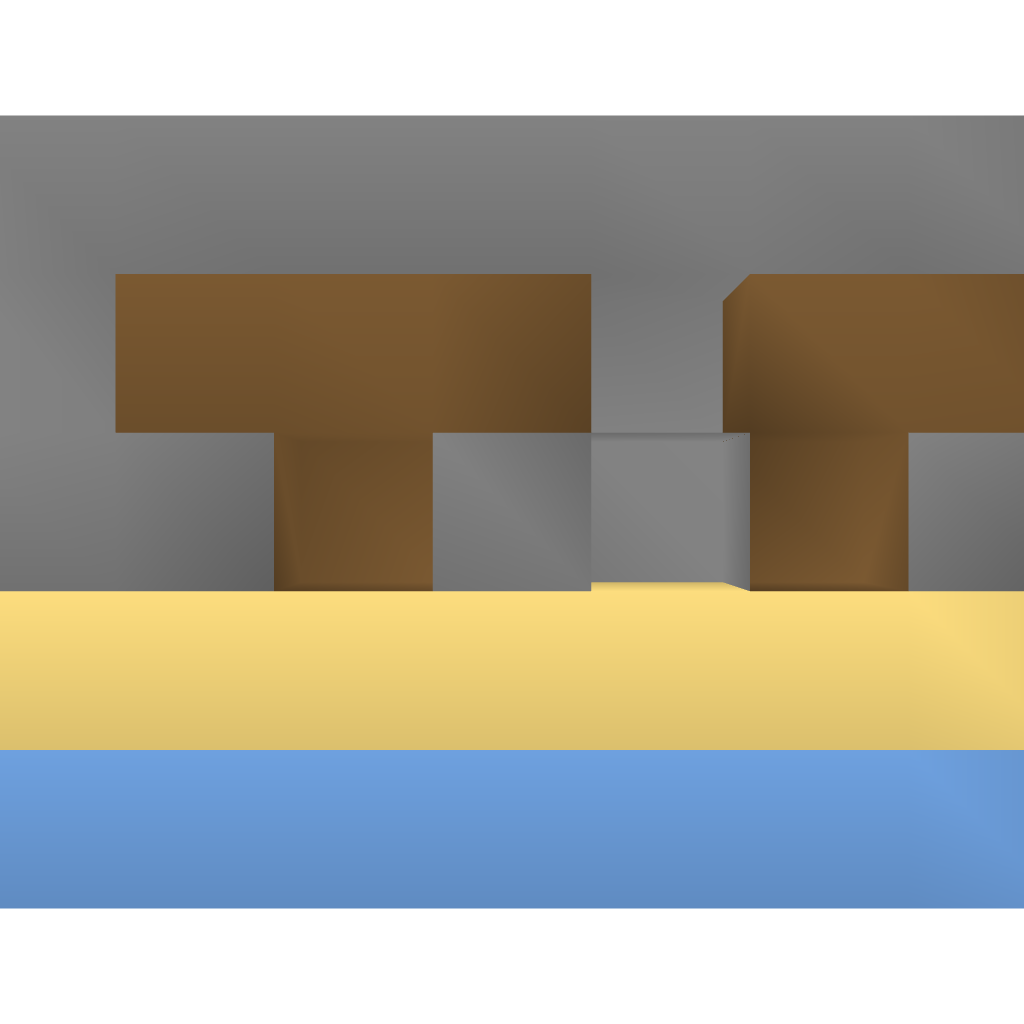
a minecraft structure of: Beacon bad low quality a lot of earth